Field crop: maize
Growth stage: 2
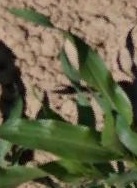
Species: maize